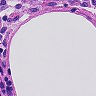
Metastatic tissue present: no